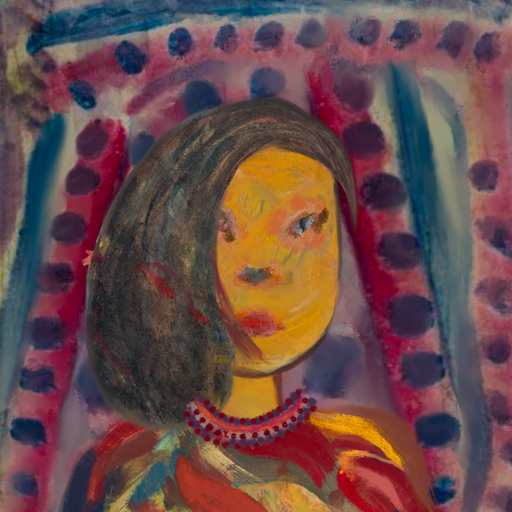
Background: HillGirl, Head And Neck Front: After_Raid, Face Front: Boggyland, Bust: Mother_And_Son_Son, Hair Front: Gypsy_Mother, Head Accessory: Blank, Second Necklace: Blank, Necklace: Roy_Bahadur, Baby: Blank